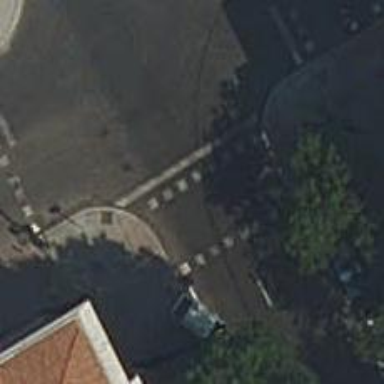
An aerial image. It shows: Road with traffic signals and zebra crossing with traffic signals.